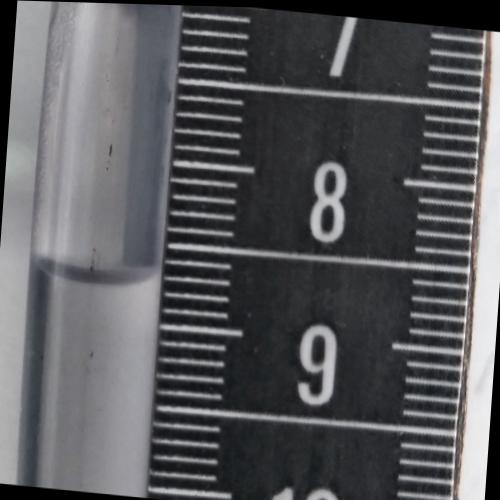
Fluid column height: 8.7 cm